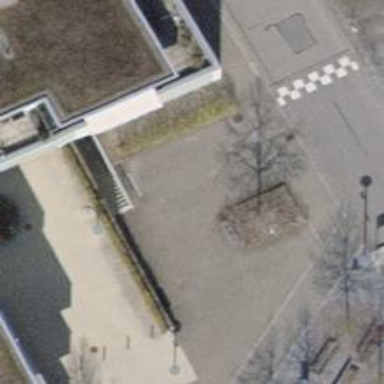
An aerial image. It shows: Bicycle parking area with wall loops.